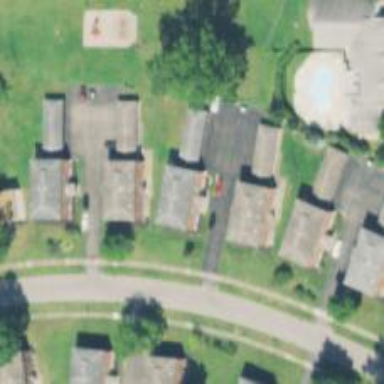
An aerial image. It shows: Neighborhood.